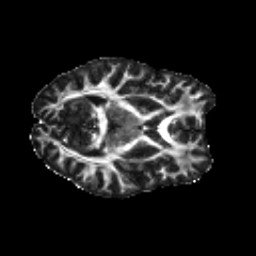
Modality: FA
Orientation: axial
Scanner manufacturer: siemens
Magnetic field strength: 3 T
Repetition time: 4.16 s
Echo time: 0.0806 s